九年级 · 画法几何学
如图, 小明从图1中几何体的某个方向观察看到如图2所示的结果, 则小明是从该几何体的方向观察的 ( )

从正面看

图1

图2
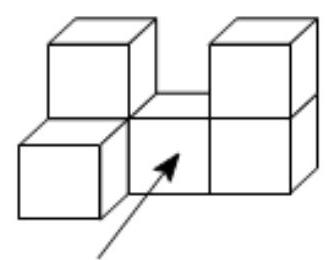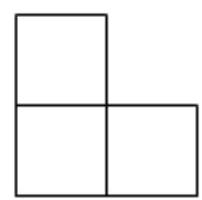
A. 左面
B. 正面
C. 上面
D. 右面
第 II 卷（非选择题）
答案: A
解析: 解：如图2所示的结果，则小明是从该几何体的左面观察的.

故选：A.

根据三视图的定义判断即可.

本题考查由三视图判断几何体, 解题的关键是理解三视图的定义，属于中考常考题型.